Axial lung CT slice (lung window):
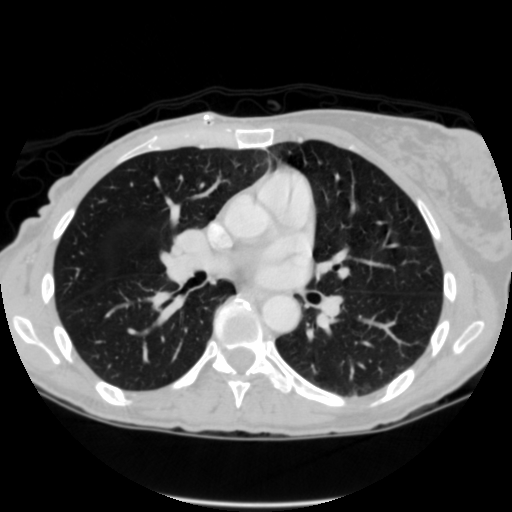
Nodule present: no